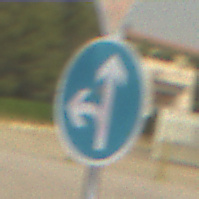
Verkehrszeichen: VorgeschriebeneFahrtrichtungGeradeausOderLinks
Zusatzzeichen oben: VorfahrtGewaehren
Umgebung: Outdoor, Suburban
Tageszeit: MorningAfternoon
Wetter: Clear
Licht: Natural
Jahreszeit: NotSpecified
Kontrast: HighContrast